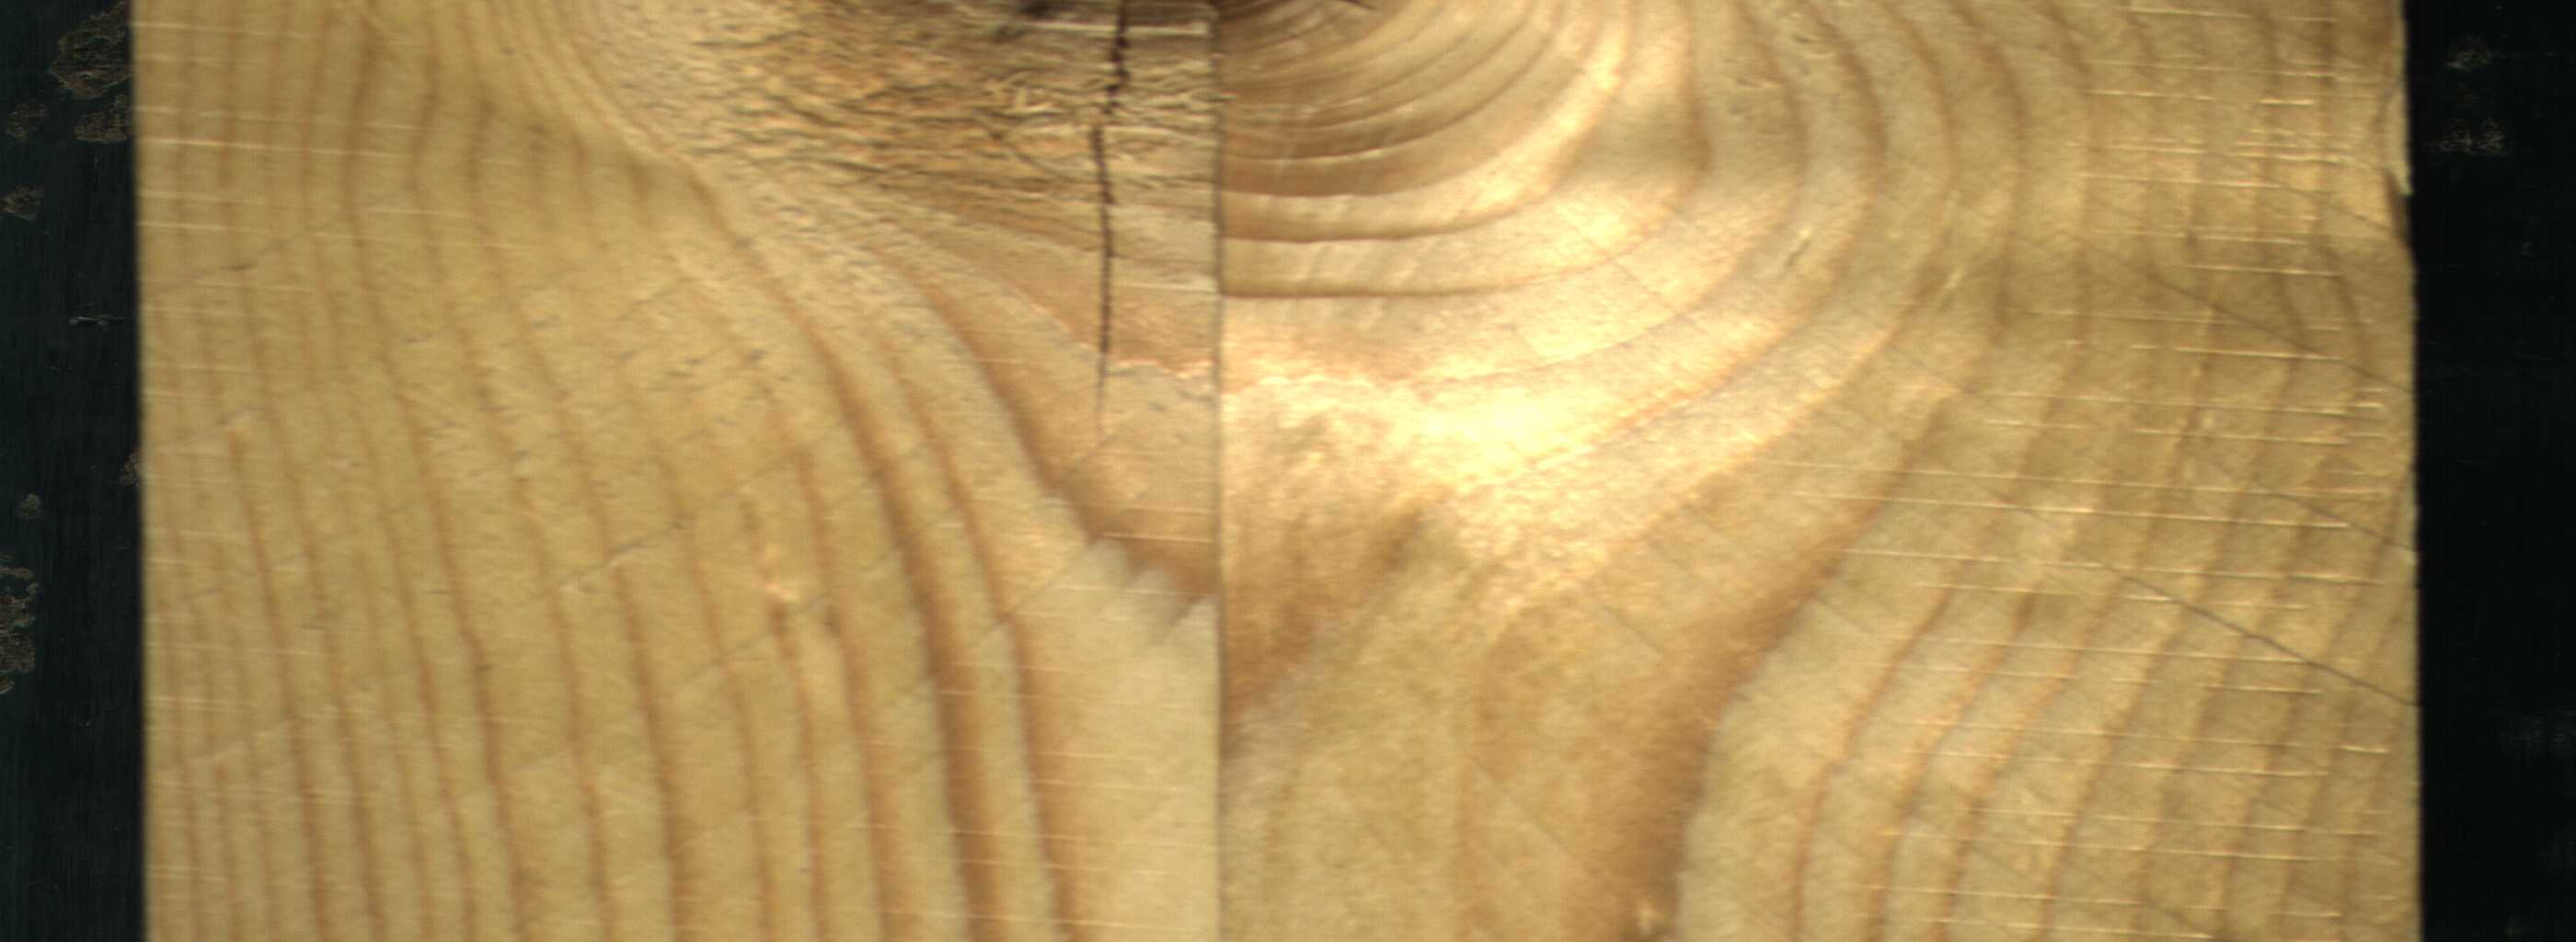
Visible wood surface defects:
Crack
knot_with_crack